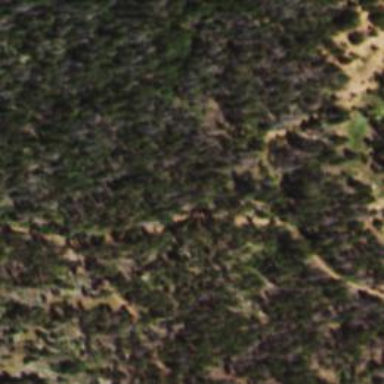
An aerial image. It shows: Backcountry path with no specific grooming.